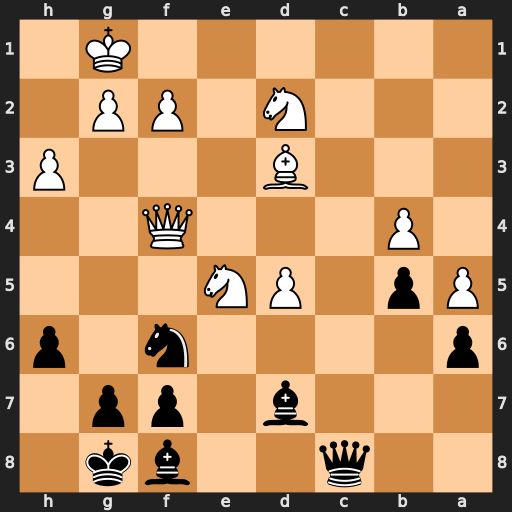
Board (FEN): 2q2bk1/3b1pp1/p4n1p/Pp1PN3/1P3Q2/3B3P/3N1PP1/6K1
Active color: b
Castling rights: -
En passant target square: -
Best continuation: Qc1+ Bf1 Bd6